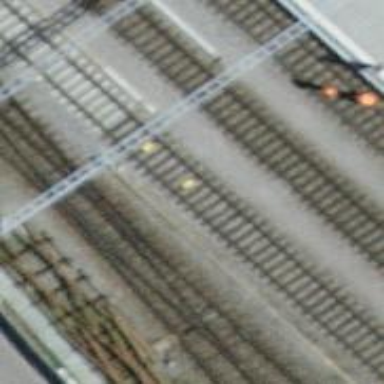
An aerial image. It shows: Railway signal.